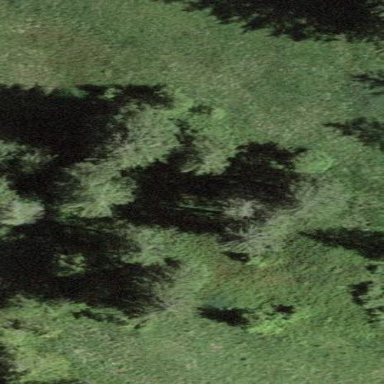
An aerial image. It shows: Forest area.